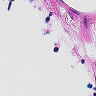
Metastatic tissue present: no